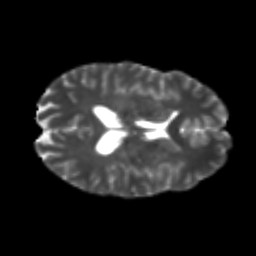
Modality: T2w
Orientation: axial
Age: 26
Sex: male
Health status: healthy
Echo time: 0.074 s